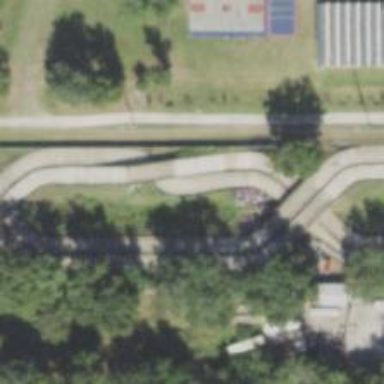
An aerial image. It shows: Karting raceway bridge.